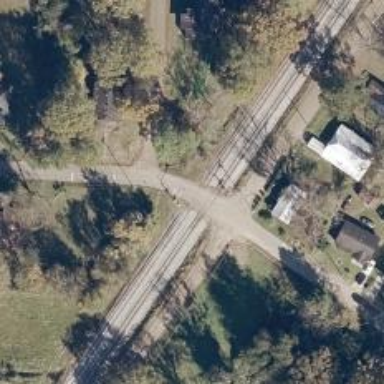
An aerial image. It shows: Railway level crossing.